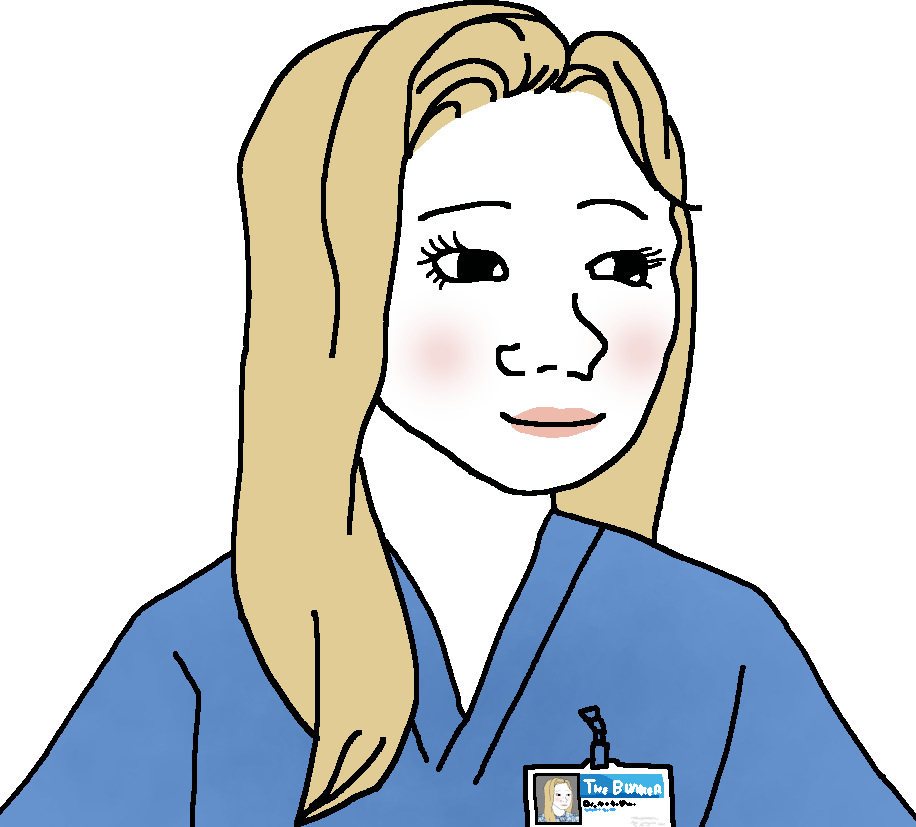
Label: 5_Trad_Wife